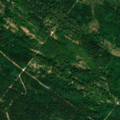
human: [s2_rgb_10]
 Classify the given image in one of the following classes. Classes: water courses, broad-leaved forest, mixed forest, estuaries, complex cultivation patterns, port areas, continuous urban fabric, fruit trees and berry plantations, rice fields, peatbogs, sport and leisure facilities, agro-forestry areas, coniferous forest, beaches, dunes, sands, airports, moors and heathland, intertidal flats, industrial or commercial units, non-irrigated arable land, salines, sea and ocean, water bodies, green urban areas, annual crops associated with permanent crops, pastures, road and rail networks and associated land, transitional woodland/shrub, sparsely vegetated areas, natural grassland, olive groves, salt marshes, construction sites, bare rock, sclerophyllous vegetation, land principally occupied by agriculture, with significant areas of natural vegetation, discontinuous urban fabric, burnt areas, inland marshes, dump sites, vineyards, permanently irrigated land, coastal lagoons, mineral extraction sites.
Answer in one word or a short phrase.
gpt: broad-leaved forest, coniferous forest, mixed forest